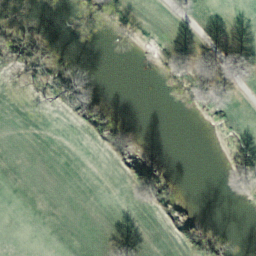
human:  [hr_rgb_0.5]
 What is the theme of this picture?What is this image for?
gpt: river